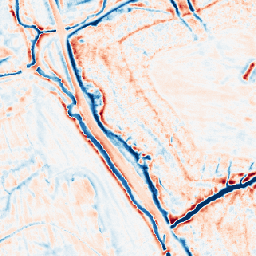
Category: edge_preserving
Decomposition family: bilateral
Decomposition parameters: d: 15
sigma_color: 75
sigma_space: 50
Upsampling method: area
Upsampling parameters: scale: 8
Upsampling scale: 8